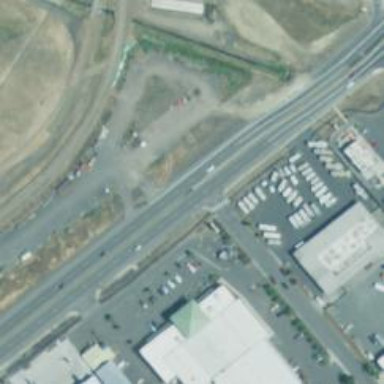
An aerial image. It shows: Secondary link road.